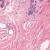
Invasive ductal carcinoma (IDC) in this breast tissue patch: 0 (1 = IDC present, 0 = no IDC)